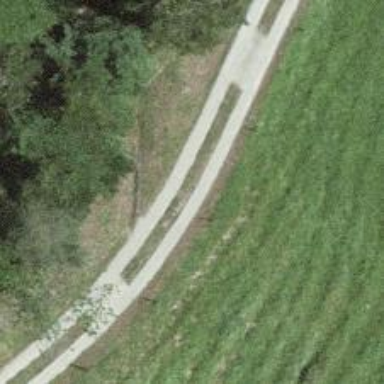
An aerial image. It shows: Concrete track with grade 1 tracktype.